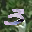
Label: 3